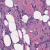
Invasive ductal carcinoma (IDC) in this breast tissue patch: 1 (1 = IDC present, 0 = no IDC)